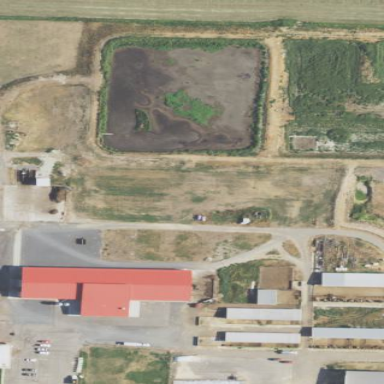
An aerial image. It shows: Dairy farmyard.